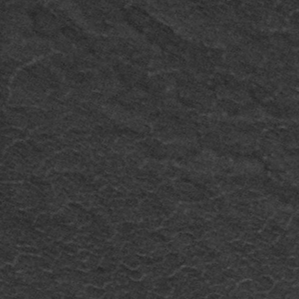
Label: frost